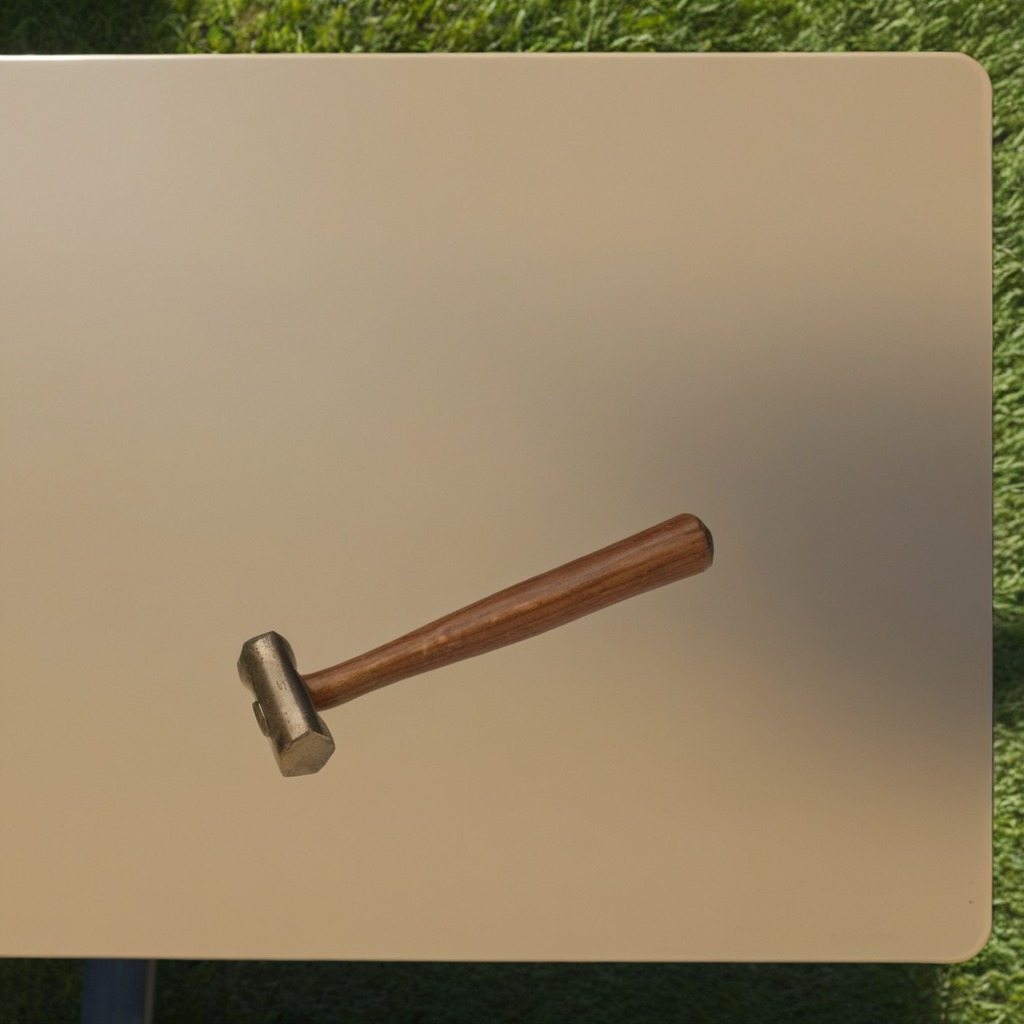
A hammer is lying on the table in a temporary outdoor tool station afternoon light present textured surface